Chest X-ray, AP view. Patient: 44 years old, sex M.
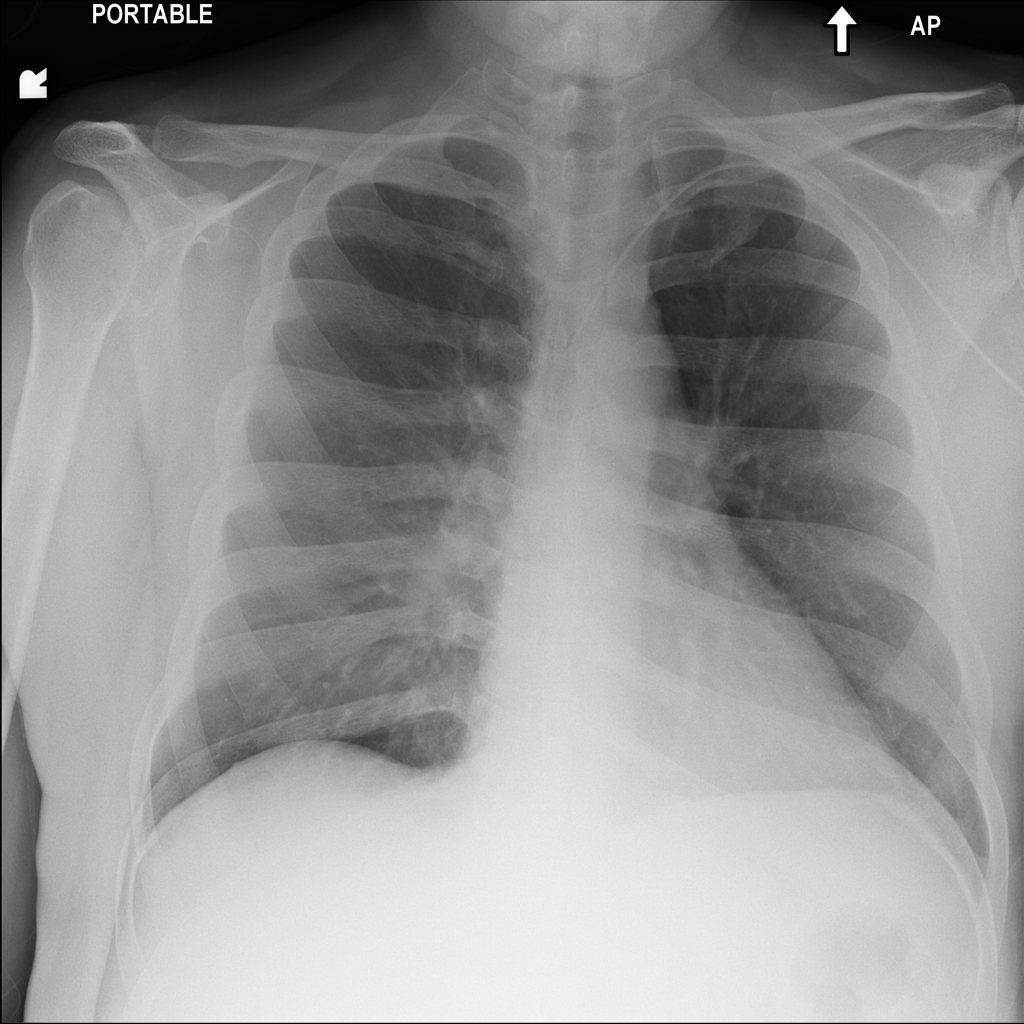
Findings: No Finding